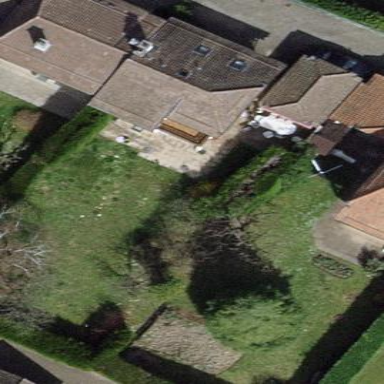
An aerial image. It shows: Garden enclosed by fence.